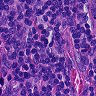
Metastatic tissue present: no